Aerial crown-view tile of a tropical tree (Barro Colorado Island, Panama), acquired 20250414:
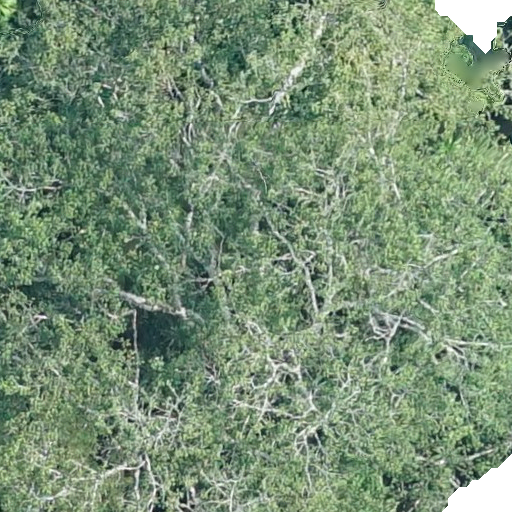
Species: Sterculia apetala
GBIF accepted scientific name: Sterculia apetala
Crown area: 626.573 m²